Breast ultrasound image
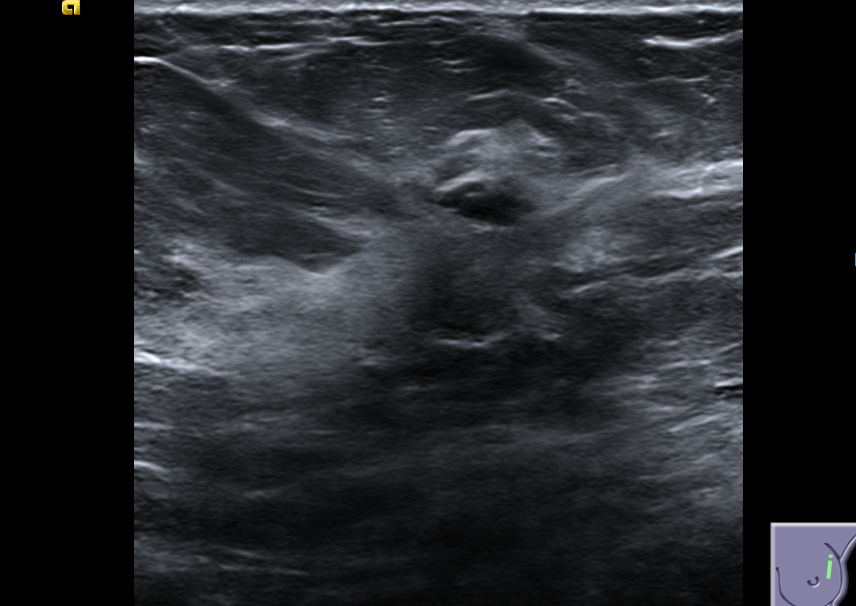
Diagnosis: benign